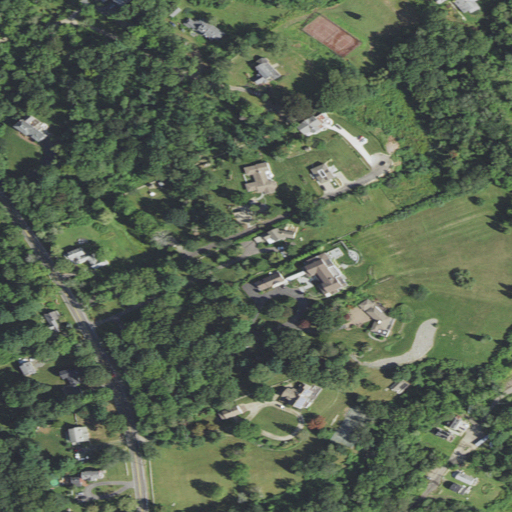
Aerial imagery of mountain in Massachusetts named Snake Hill containing mixed forest, low intensity development, open development, medium intensity development, deciduous forest, grassland, pasture, and evergreen forest